Interaction volume radius: 5 \u00c5
Interaction volume height: 10 \u00c5
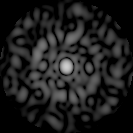
Disorder parameter: 0.8512